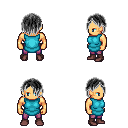
a pixel art fantasy rpg character, male body template, human, tanned skin, teal tunic, magenta pants, gray bangs hairstyle, maroon shoes, four views (front, back, left, right), 2x2 character sprite sheet, small pixel art, hard edges, no anti-aliasing